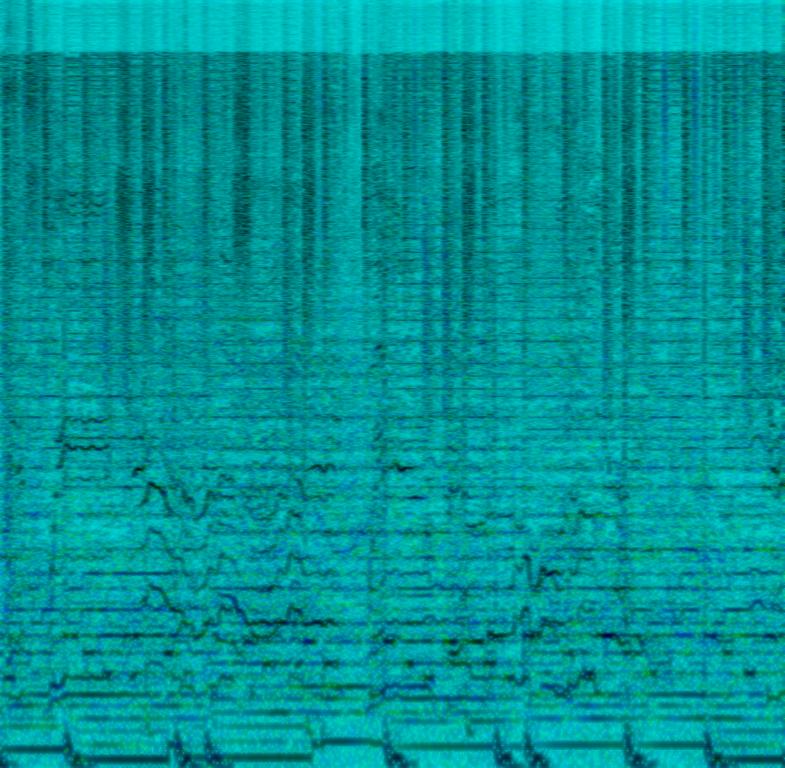
This is a pop R & B song with an electronic influence. We hear layers of synths driving the melodic component of the instrumental. The first synth has a repeated rapid motif that has the same beeping tone as a video game. The second synth is fuzzy and sustained.